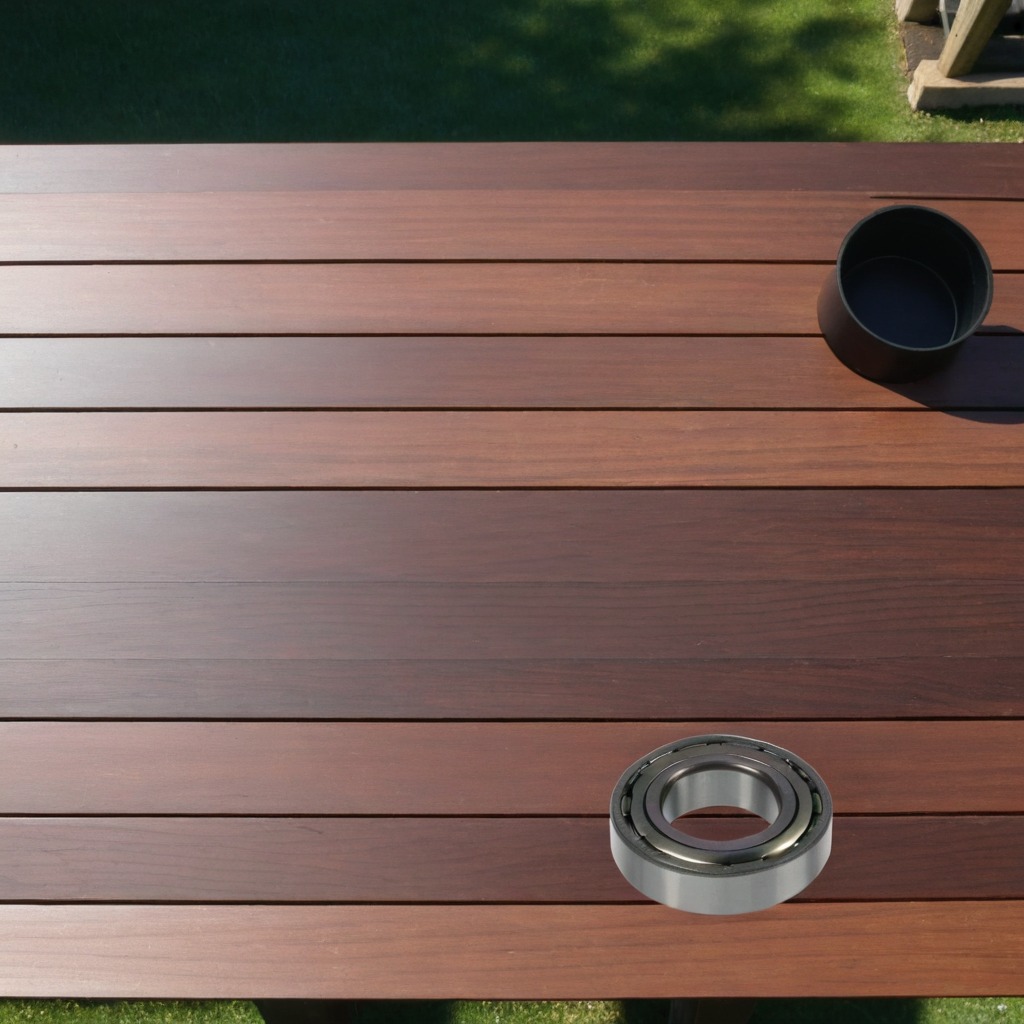
A metal ball bearing is lying on an isolated clean organized dark wood workbench in an outdoor DIY or construction setup afternoon light completely empty.